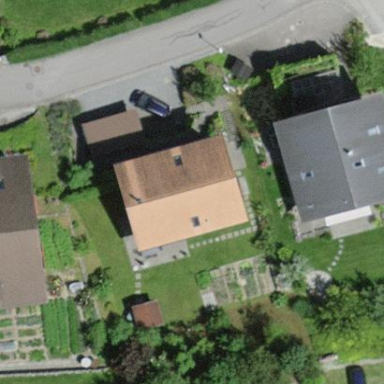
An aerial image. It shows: Residential building.